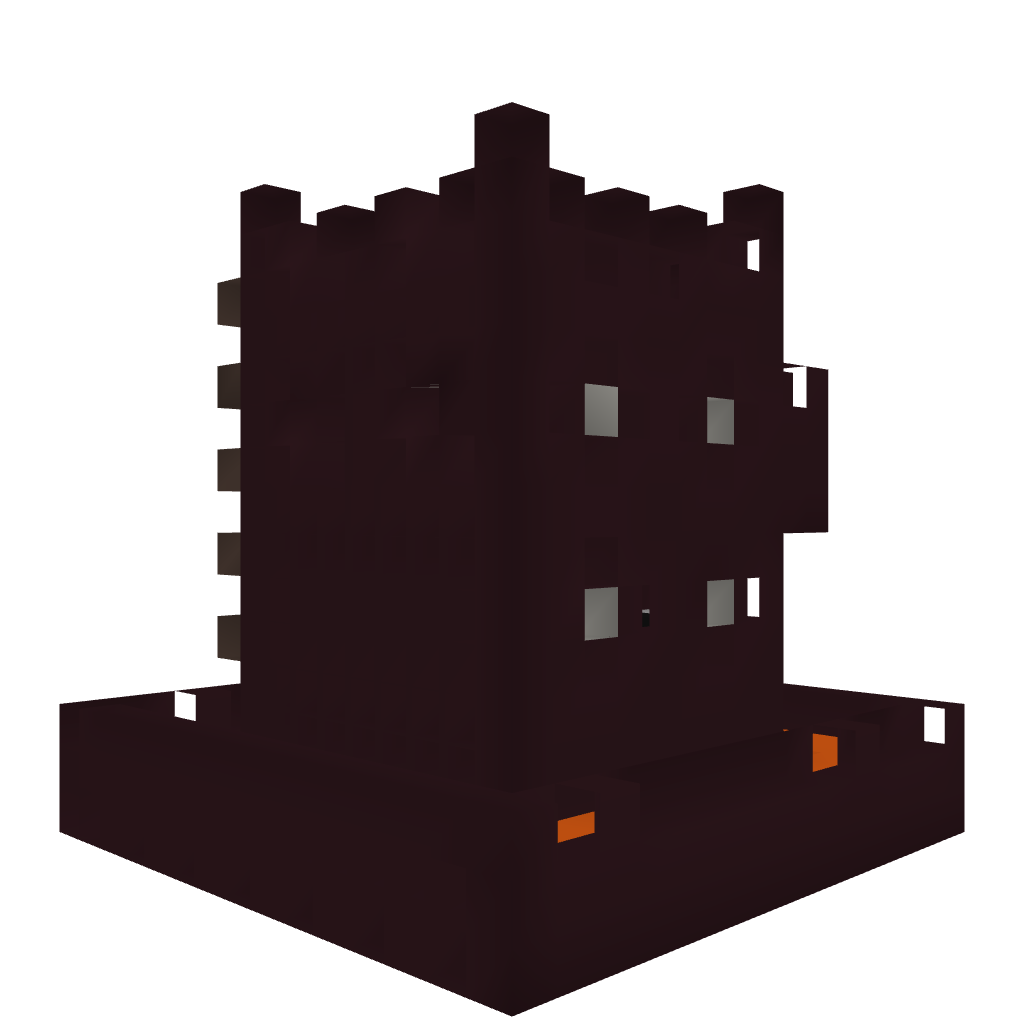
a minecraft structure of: PvPTower: Netherbrick